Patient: sex M, age 71
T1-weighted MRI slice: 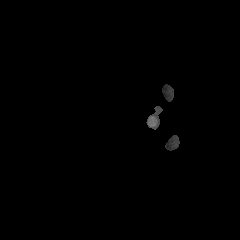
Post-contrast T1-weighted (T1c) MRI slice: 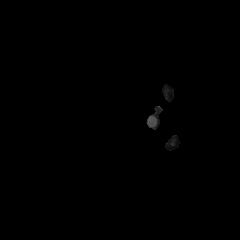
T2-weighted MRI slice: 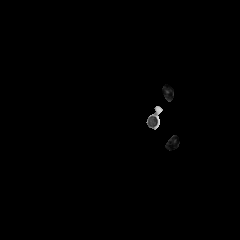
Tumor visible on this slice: no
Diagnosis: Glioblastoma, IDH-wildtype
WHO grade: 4